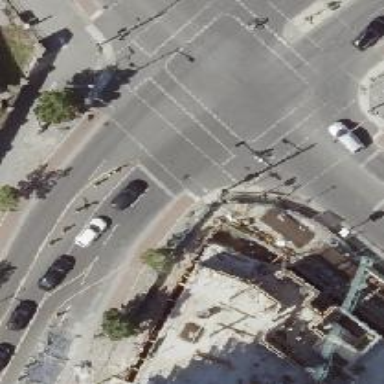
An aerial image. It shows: Road with traffic signals controlling the flow of traffic.